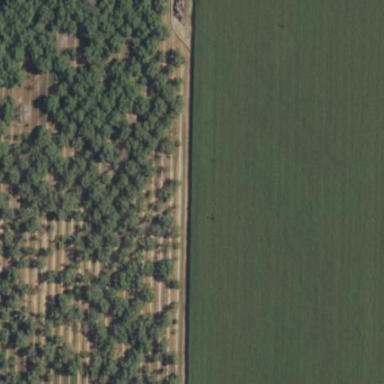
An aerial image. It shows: Orchard filled with walnut trees.